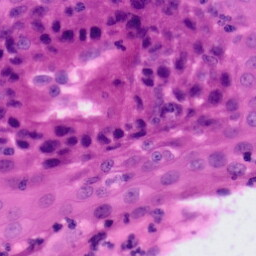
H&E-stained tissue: Tonsil